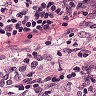
Metastatic tissue present: yes